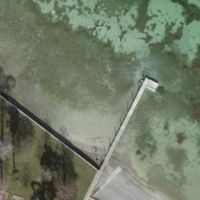
EUNIS habitat code: 14
Species observed at this site:
Carpinus betulus